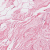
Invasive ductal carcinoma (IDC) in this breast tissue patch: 0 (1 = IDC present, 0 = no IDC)